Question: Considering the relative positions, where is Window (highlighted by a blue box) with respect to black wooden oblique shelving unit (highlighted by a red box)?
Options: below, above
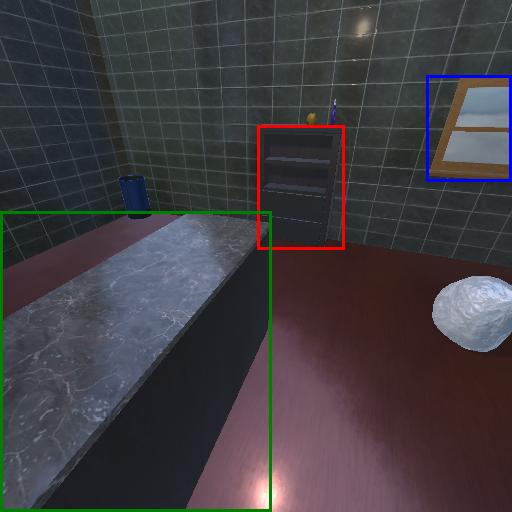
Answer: below